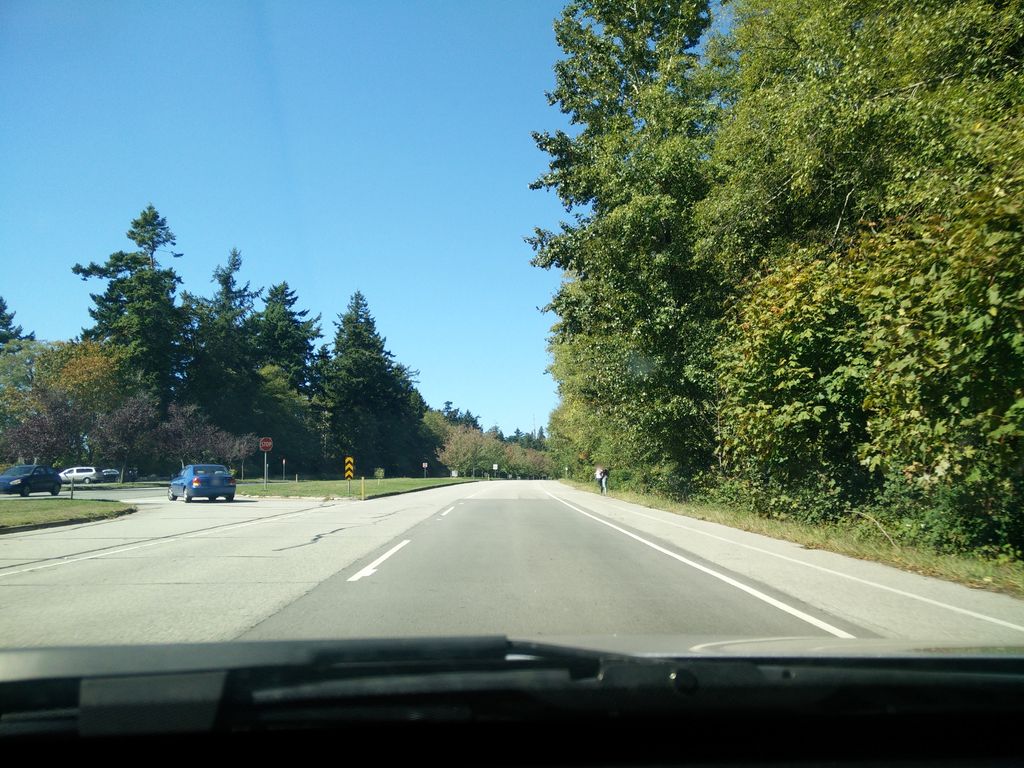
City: vancouver